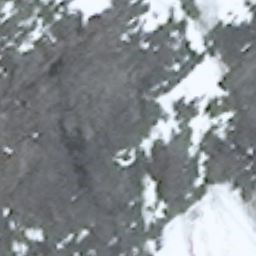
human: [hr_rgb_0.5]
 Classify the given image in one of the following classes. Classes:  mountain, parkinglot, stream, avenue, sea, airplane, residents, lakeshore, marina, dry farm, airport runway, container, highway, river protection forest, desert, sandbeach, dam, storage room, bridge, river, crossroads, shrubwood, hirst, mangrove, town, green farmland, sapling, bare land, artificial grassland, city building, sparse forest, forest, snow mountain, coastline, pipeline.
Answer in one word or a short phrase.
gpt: snow mountain